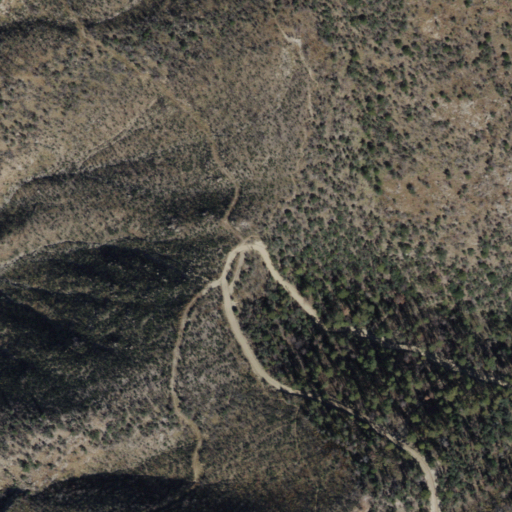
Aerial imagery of gap in Arizona named Dan Saddle containing grassland, shrub, and evergreen forest